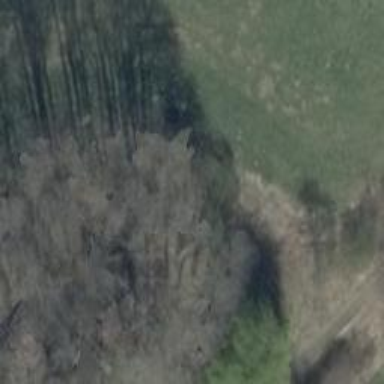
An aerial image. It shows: Hunting stand.